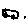
Label: car